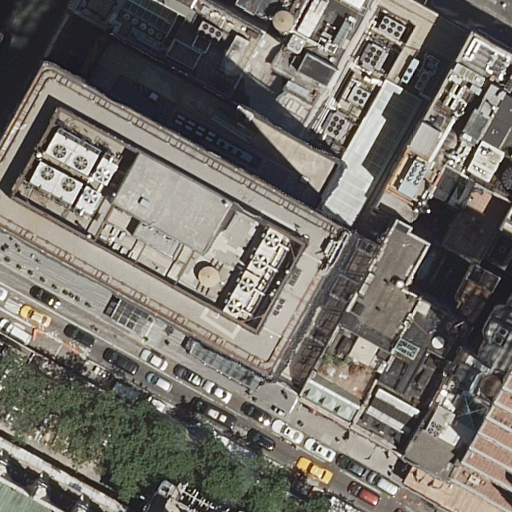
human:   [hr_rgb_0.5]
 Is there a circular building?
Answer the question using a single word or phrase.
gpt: no

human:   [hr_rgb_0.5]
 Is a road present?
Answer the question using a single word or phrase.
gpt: yes

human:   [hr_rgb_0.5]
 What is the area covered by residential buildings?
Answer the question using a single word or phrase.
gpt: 5260m2

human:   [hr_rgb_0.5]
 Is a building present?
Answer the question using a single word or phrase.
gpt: yes

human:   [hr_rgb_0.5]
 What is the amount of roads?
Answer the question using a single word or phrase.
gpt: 2

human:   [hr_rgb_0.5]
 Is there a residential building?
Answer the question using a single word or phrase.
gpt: yes

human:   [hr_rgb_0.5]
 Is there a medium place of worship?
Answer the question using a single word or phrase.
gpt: yes

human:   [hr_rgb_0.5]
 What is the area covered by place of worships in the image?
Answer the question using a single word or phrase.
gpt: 123m2

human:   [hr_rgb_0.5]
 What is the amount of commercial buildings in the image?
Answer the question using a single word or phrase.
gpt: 1

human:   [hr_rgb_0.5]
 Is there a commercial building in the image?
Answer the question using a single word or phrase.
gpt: yes

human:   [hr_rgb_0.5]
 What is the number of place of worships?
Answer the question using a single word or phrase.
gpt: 1

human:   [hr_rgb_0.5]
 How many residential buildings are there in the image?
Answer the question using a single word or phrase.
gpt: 9

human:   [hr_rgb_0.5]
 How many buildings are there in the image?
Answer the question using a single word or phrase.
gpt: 11

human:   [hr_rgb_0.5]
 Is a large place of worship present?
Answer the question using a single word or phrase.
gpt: no

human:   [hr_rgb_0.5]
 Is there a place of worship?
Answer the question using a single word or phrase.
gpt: yes

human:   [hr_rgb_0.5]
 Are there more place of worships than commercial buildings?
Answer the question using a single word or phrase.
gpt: no

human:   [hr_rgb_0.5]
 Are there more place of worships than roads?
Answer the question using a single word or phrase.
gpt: no

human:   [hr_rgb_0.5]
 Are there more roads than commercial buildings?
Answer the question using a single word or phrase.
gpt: yes

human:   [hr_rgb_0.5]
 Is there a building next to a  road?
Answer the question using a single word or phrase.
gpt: yes

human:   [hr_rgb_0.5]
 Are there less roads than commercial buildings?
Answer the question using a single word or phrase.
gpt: no

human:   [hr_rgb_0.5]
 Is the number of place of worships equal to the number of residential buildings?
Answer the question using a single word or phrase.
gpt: no

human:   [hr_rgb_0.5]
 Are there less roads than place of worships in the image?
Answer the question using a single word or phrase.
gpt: no

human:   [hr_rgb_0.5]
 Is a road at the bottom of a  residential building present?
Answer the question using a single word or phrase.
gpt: yes

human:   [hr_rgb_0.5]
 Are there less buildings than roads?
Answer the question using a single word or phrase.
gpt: no

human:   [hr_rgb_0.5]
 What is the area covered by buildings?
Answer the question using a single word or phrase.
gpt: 5394m2

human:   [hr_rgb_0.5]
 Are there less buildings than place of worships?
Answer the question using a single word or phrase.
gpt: no

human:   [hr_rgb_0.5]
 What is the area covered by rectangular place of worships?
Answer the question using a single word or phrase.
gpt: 123m2

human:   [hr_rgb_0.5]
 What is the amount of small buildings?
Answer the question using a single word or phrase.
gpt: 3

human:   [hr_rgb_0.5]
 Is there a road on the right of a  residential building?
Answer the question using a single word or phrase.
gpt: yes

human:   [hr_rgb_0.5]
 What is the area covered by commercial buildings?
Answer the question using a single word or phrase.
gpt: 9m2

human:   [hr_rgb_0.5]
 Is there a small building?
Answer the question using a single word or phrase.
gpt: yes

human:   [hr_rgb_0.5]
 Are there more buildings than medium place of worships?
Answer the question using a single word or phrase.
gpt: yes

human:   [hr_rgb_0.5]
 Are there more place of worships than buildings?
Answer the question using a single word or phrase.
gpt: no

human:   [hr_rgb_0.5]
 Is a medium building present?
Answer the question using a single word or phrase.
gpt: yes

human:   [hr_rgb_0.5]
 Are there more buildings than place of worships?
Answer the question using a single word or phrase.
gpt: yes

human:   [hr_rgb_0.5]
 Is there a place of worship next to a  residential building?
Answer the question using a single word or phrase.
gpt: yes

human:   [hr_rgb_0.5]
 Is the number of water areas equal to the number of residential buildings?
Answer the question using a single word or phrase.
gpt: no

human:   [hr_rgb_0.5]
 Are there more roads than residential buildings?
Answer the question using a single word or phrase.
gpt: no

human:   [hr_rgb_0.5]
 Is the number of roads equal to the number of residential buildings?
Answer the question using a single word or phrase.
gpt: no

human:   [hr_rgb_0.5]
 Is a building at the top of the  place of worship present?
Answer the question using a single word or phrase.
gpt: yes

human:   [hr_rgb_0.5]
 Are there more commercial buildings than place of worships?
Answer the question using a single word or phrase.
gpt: no

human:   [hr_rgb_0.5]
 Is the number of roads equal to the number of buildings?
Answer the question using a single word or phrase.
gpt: no

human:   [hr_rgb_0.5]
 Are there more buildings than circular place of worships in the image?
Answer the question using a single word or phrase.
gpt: yes

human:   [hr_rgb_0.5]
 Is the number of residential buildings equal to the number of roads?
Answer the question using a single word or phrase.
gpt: no

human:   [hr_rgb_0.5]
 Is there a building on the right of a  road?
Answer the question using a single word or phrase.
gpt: yes

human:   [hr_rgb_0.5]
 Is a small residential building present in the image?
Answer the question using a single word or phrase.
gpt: yes

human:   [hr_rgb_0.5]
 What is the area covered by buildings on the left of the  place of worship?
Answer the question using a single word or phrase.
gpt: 0m2

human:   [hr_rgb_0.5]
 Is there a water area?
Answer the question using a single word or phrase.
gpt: no

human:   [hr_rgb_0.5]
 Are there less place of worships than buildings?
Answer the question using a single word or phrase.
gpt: yes

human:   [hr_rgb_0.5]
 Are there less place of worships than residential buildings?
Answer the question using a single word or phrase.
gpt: yes

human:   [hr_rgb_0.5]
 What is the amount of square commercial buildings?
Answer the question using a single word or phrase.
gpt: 0

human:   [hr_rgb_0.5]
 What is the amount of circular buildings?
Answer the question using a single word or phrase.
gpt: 0

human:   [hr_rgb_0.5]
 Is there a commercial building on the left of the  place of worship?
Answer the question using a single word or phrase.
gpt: no

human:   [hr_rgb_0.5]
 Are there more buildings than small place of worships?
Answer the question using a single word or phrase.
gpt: yes

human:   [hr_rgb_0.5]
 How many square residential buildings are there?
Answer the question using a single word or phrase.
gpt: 0

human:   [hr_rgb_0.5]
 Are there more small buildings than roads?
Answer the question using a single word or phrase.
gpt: yes

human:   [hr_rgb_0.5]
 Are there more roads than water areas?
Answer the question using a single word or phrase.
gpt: yes

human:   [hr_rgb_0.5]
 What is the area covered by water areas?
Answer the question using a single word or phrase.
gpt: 0m2

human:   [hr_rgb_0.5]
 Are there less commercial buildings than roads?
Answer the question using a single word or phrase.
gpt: yes

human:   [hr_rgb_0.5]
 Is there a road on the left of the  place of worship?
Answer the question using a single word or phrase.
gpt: no

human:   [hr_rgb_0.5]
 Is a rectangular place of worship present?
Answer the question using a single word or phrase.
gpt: yes

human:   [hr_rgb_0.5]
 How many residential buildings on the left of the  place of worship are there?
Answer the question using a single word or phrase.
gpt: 0

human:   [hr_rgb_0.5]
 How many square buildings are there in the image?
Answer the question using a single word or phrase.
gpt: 0

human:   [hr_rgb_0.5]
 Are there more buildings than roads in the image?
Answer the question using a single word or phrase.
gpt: yes